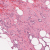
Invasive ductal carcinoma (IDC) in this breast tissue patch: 0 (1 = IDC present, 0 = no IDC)